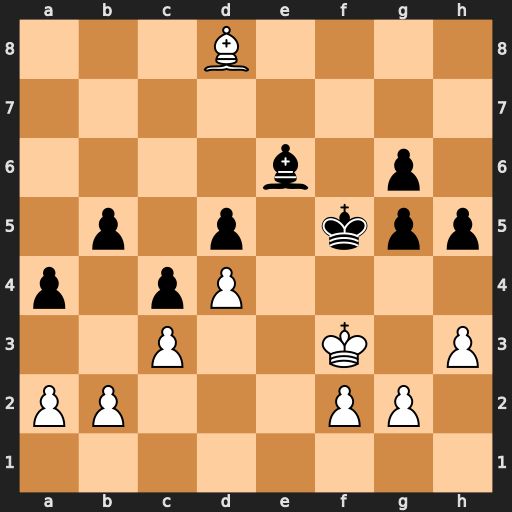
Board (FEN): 3B4/8/4b1p1/1p1p1kpp/p1pP4/2P2K1P/PP3PP1/8
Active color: w
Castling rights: -
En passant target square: -
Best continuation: g4+ hxg4+ hxg4#